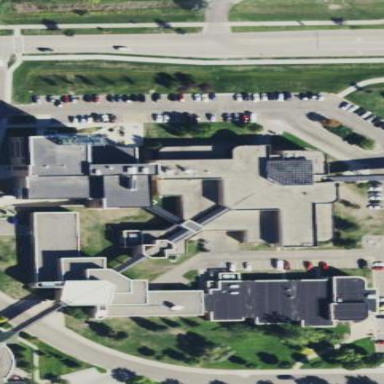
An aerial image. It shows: University building.